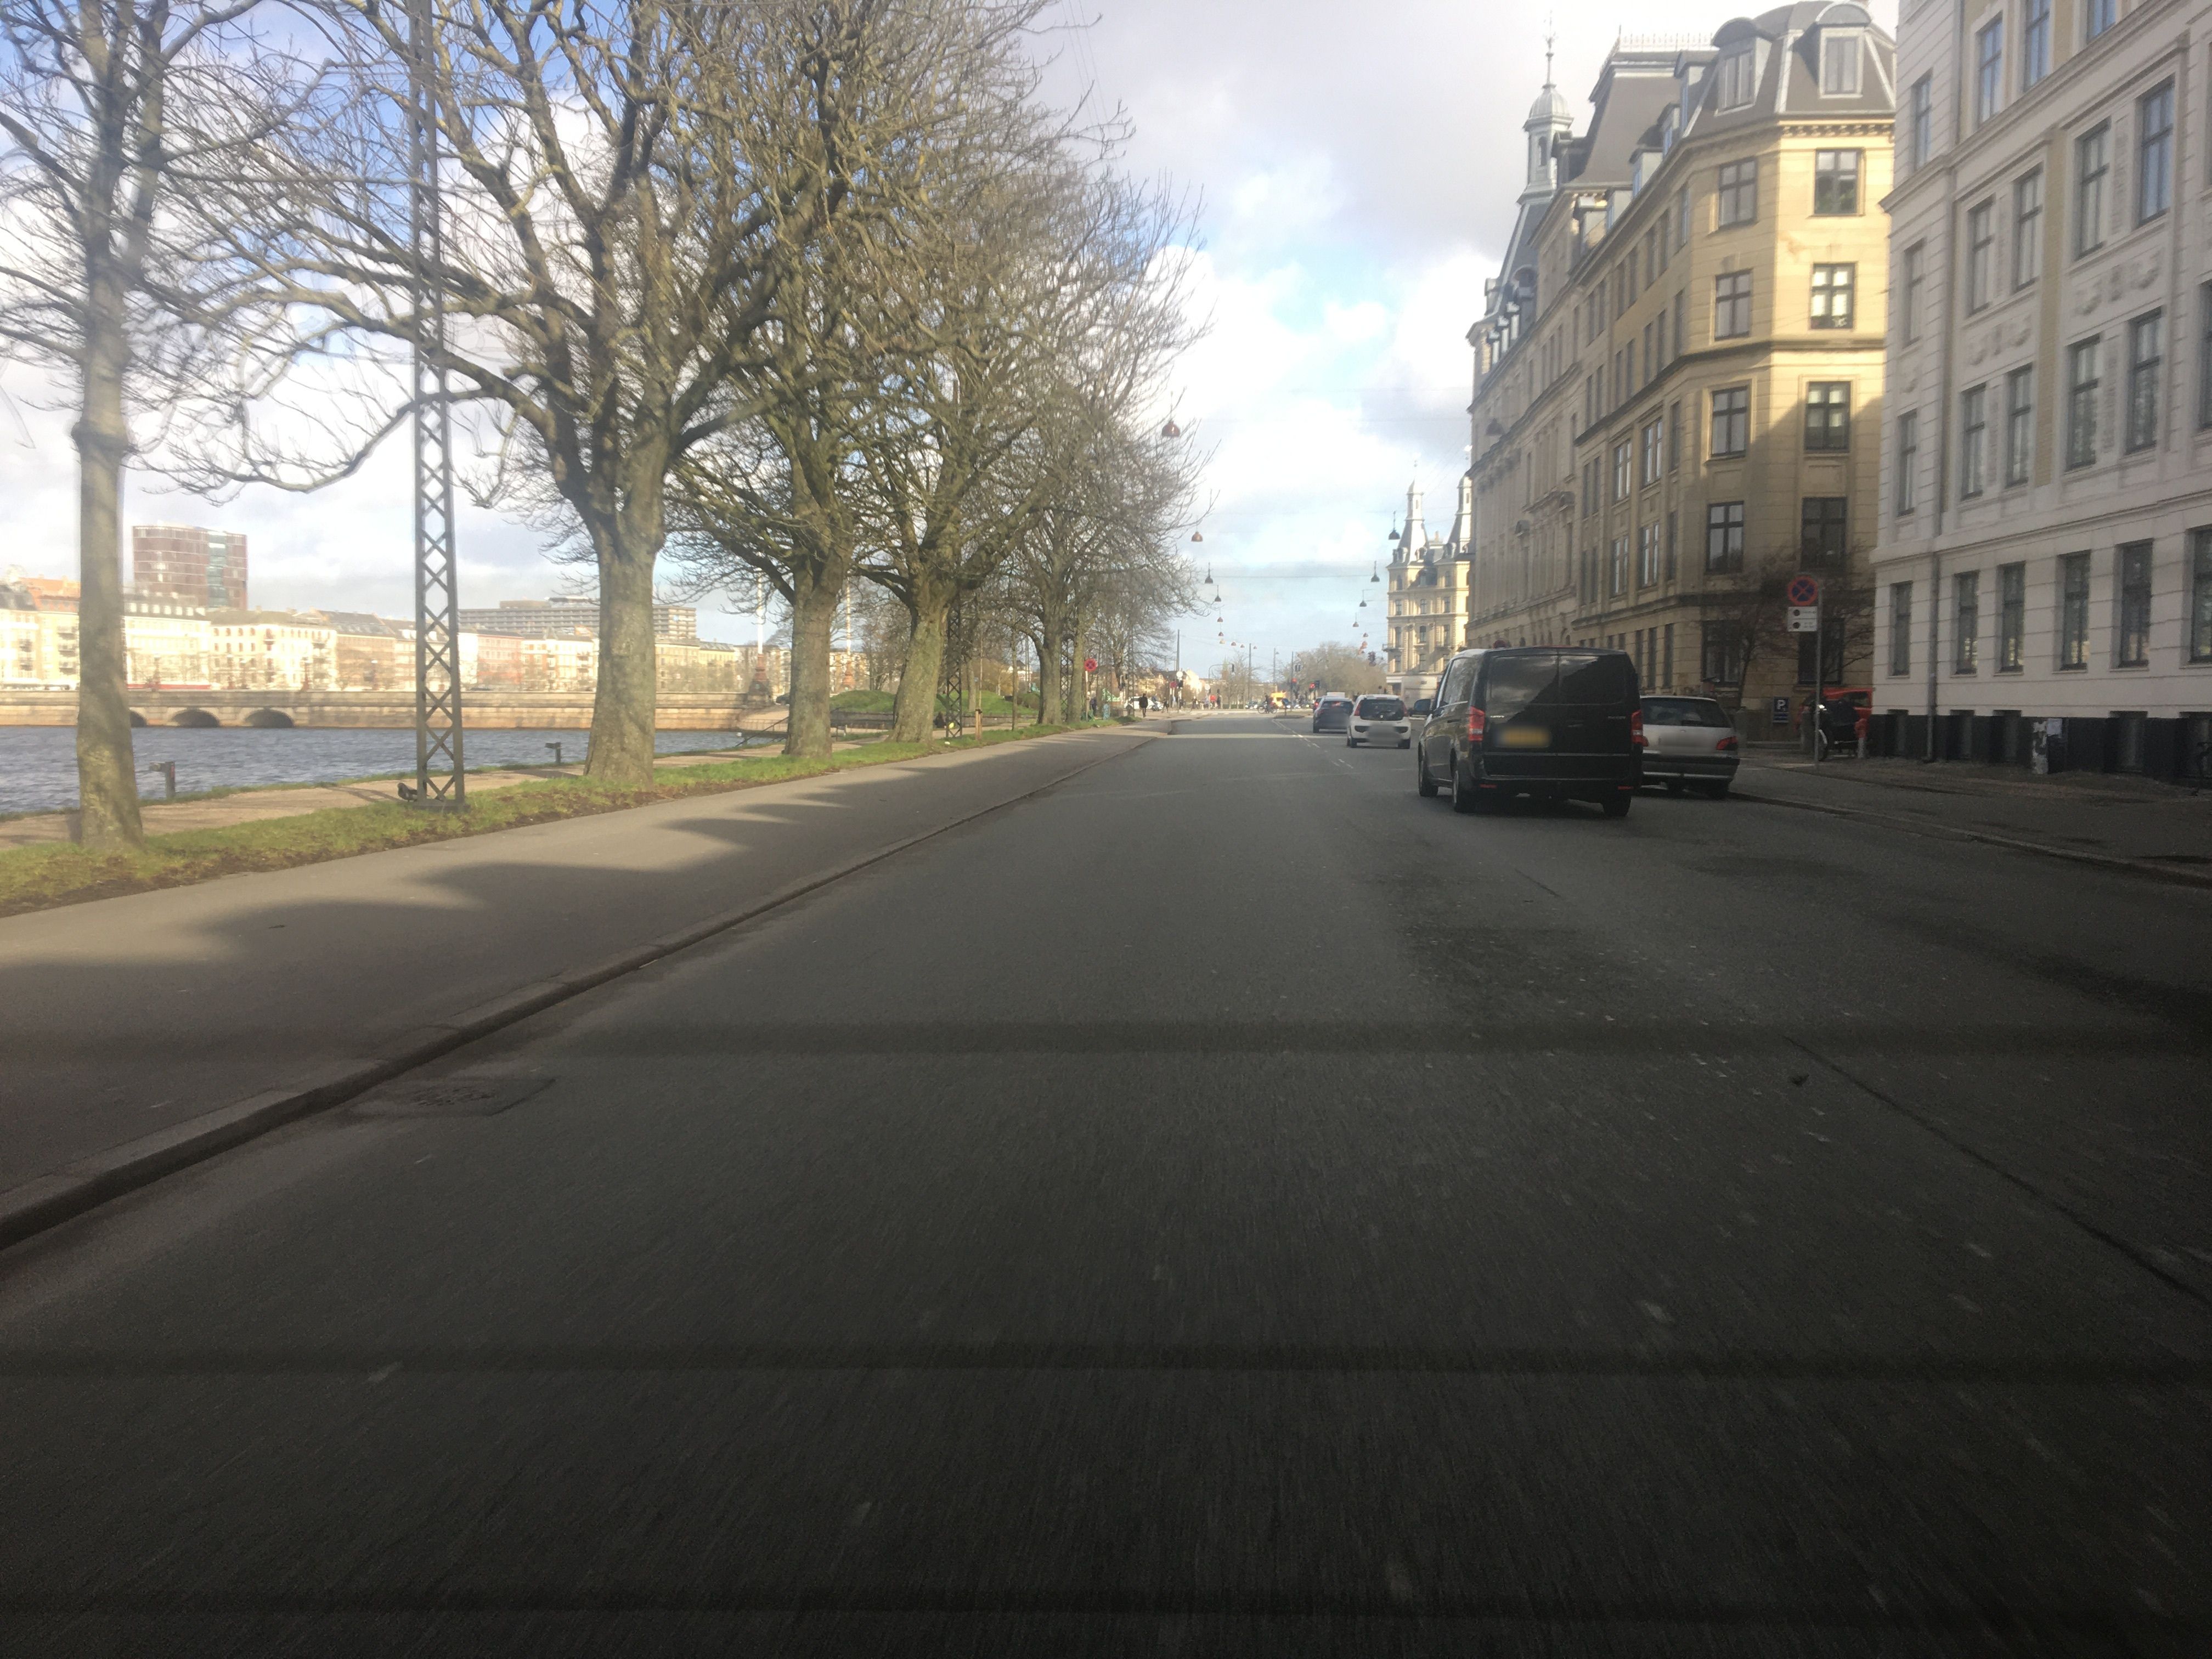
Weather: clear
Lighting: day
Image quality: good
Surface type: driving surface
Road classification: tertiary
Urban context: urban centre
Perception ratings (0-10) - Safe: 5.03, Lively: 5.65, Beautiful: 9.05, Boring: 5.05, Depressing: 1.97, Wealthy: 8.22